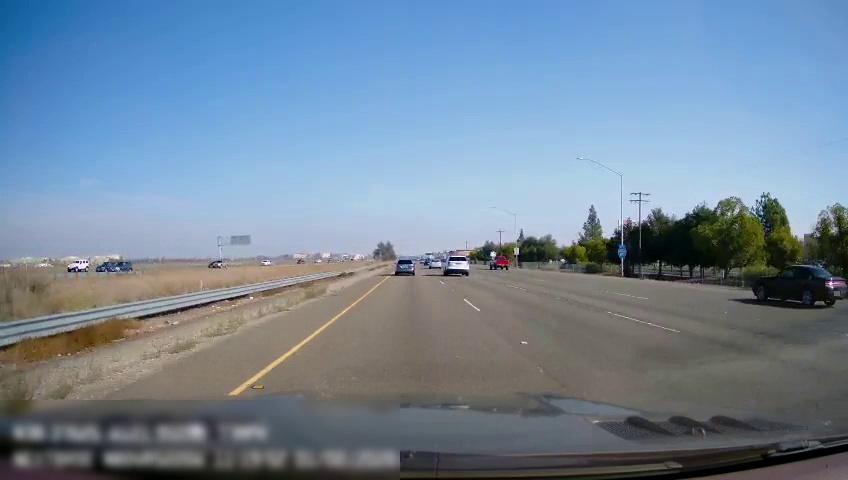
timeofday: Day
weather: Sunny
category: Drivable Space
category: Vehicles | Car
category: Vehicles | Car
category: Vehicles | Truck
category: Vehicles | Car
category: Vehicles | SUV
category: Vehicles | SUV
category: Vehicles | Car
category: Vehicles | Car
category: Vehicles | Truck
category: Vehicles | SUV
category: Lanes | Current Lane
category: Lanes | Current Lane
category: Lanes | Alternate Lane
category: Lanes | Alternate Lane
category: Traffic | Signs